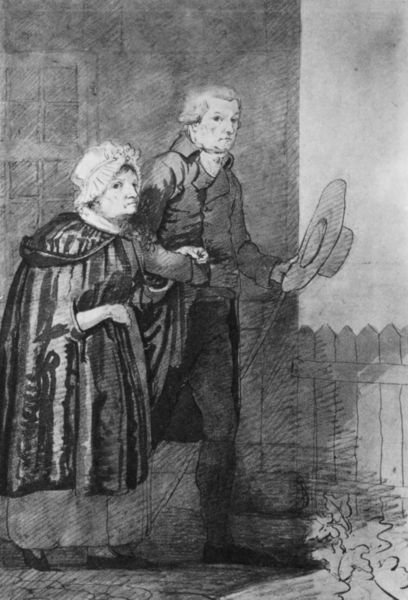
Titel: Die Eltern des Künstlers
Künstler: Philipp Otto Runge
Institution: Hamburg, Kunsthalle, Inventarnr. 1029
Schlagwörter: hand, mann, umhang, weiß, menschen, fenster, frau, grau, hut, schwarz, zeichnung, blick, haus, weg, zaun, haube, anzug, hose, jacke, wand, arm, spitze, steine, gehen, mantel, mutter, paar, pflanze, stock, schuhe, grafik, latten, holzzaun, grisaille, alter, radierung, daumier, ehepaar, cape, gruß, sohn, grüßen, altes paar, egruß